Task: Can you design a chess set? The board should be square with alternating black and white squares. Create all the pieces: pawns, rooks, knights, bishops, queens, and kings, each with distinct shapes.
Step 746:
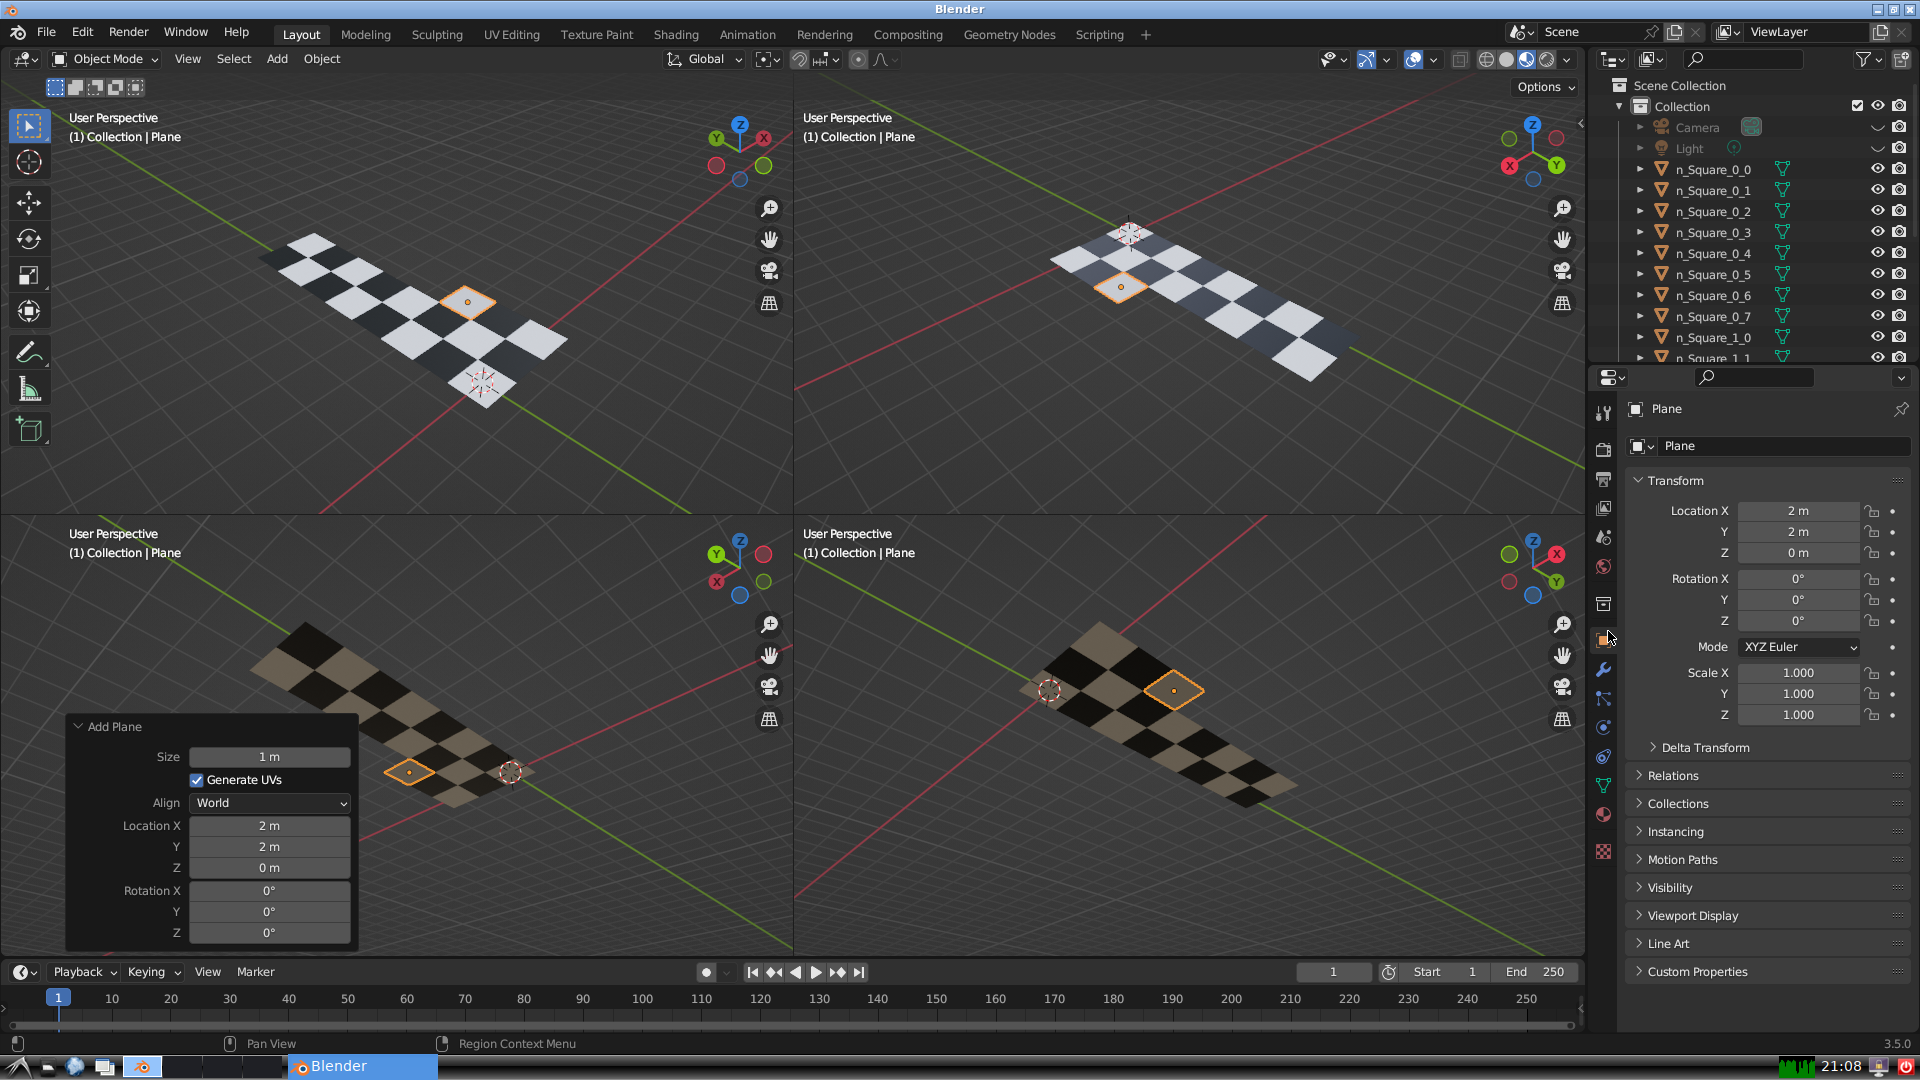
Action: {"mouse_move": [1732, 445]}